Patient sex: M
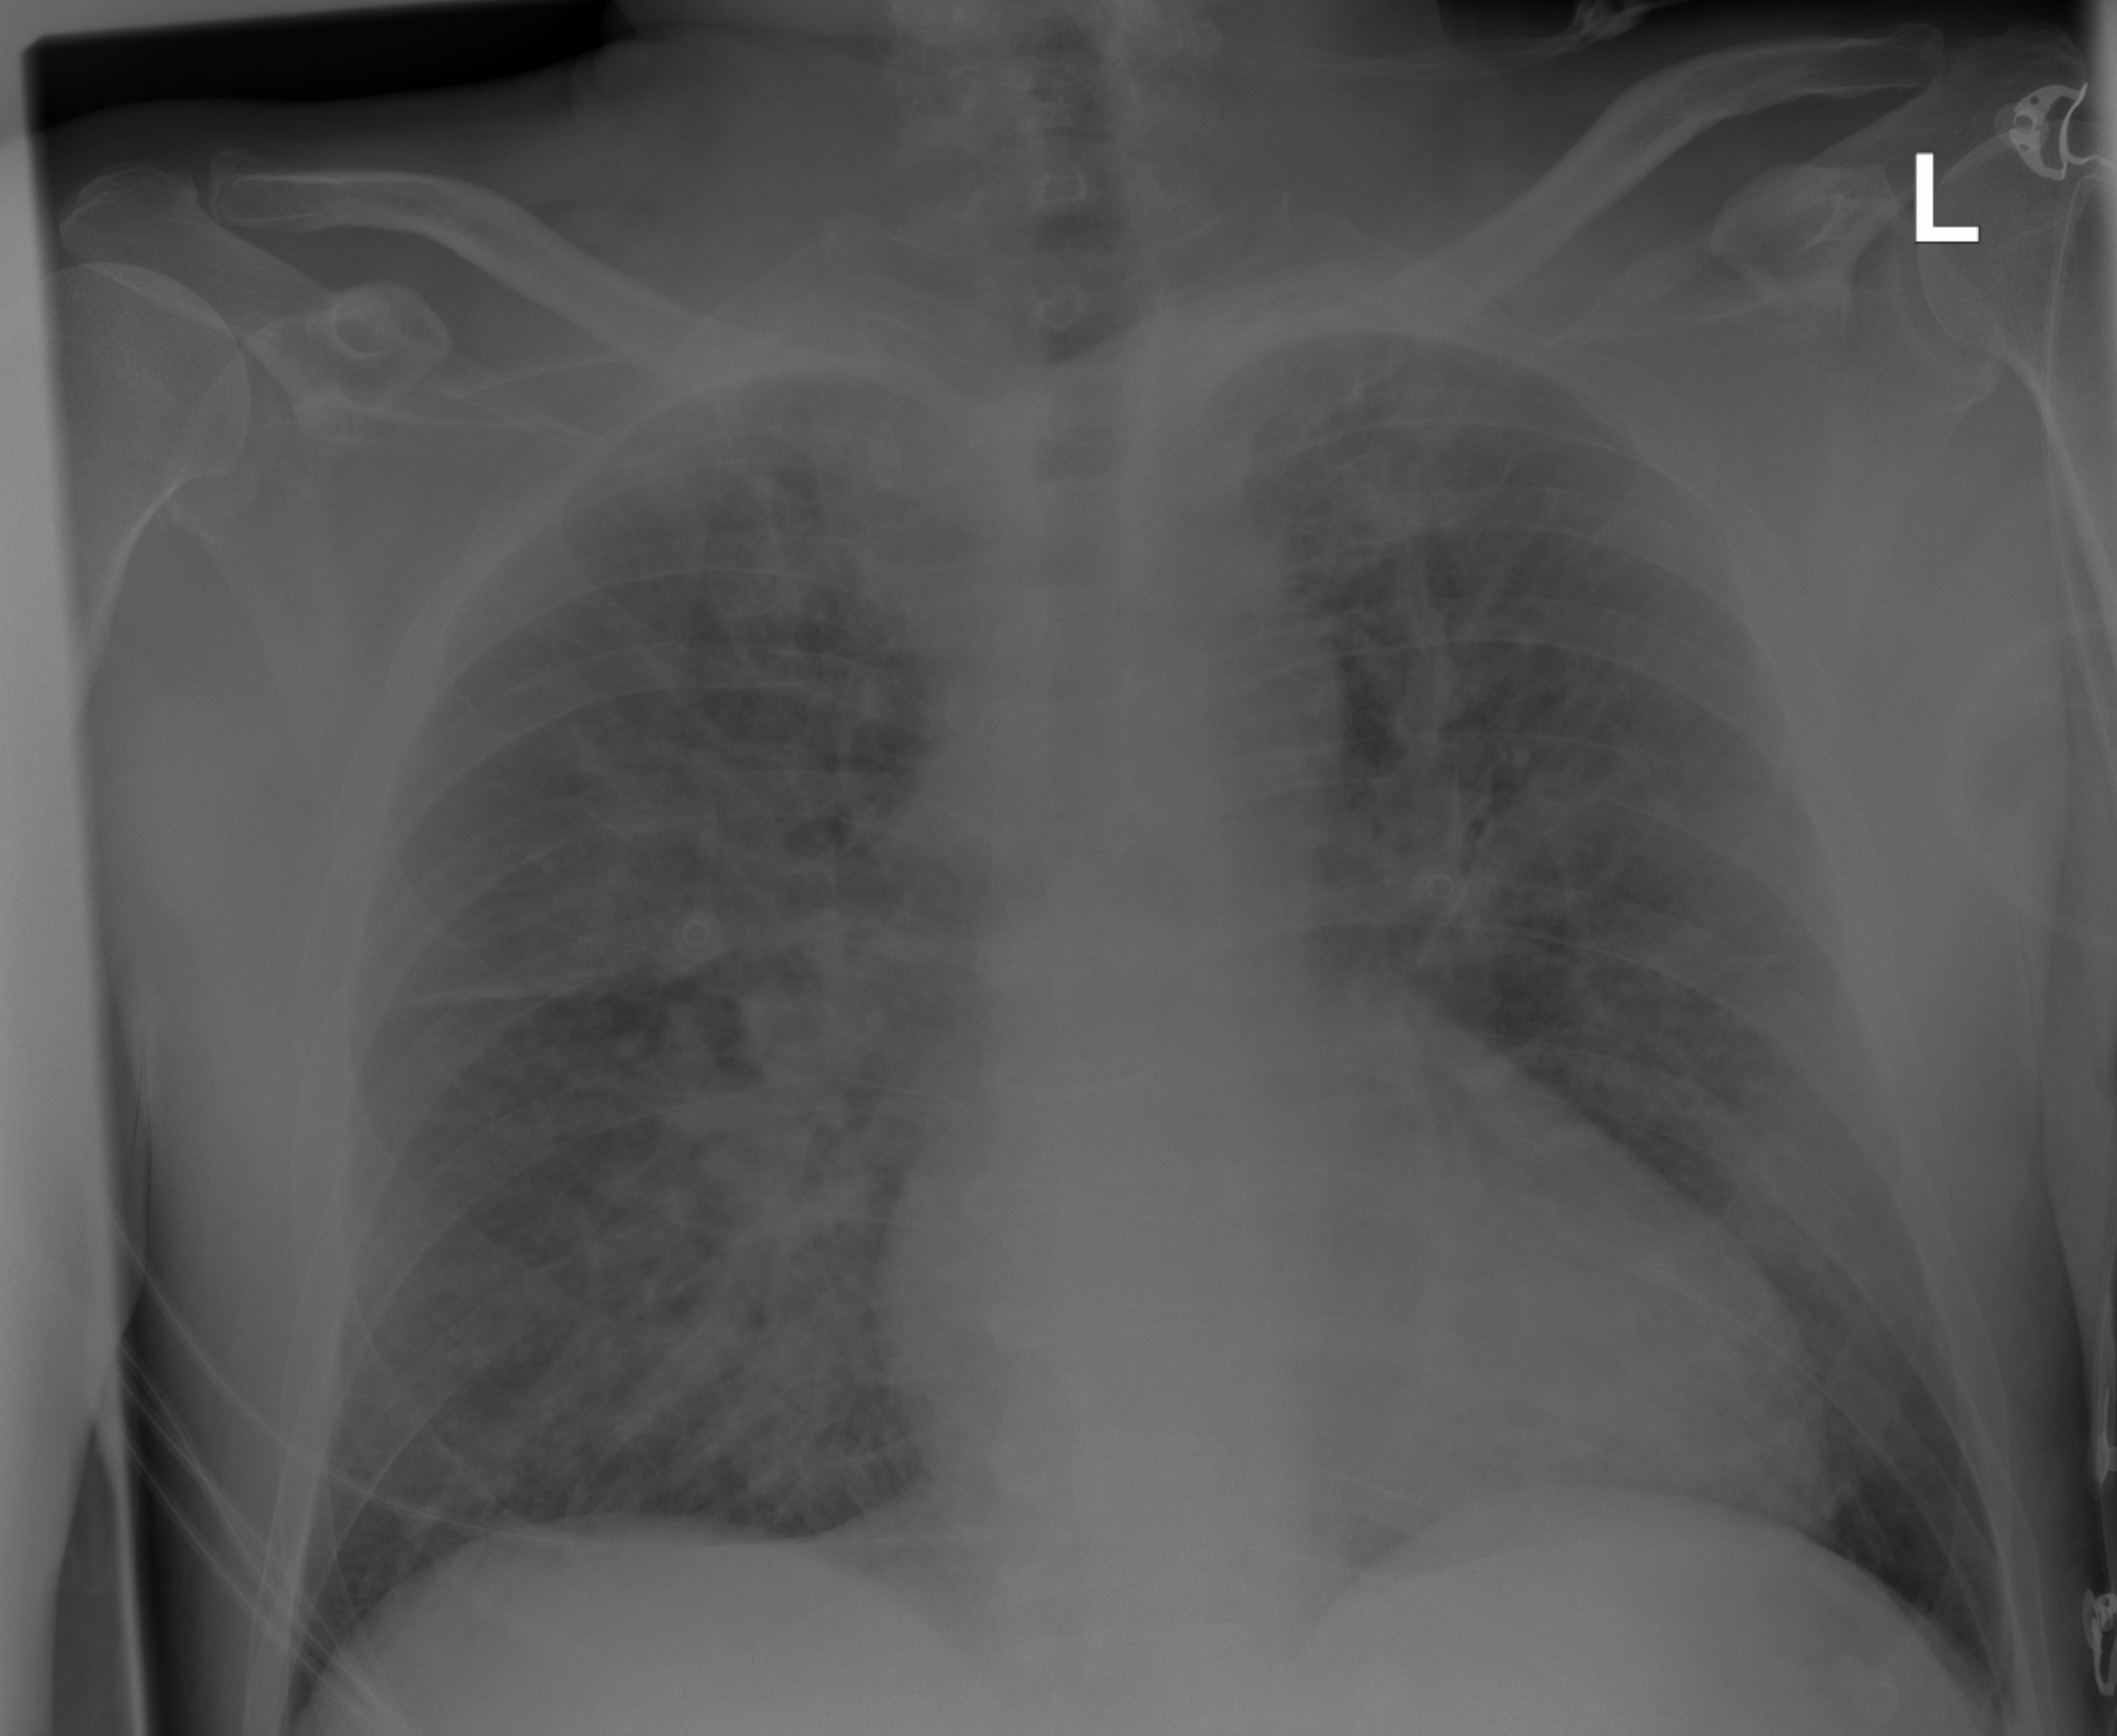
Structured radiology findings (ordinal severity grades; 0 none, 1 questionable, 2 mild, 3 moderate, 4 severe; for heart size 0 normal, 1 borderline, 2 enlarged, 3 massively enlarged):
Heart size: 2
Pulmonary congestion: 3
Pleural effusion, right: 0
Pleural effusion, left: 0
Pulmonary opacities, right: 0
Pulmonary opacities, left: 0
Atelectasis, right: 2
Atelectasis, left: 2